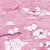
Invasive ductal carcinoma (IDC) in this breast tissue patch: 0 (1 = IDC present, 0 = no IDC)